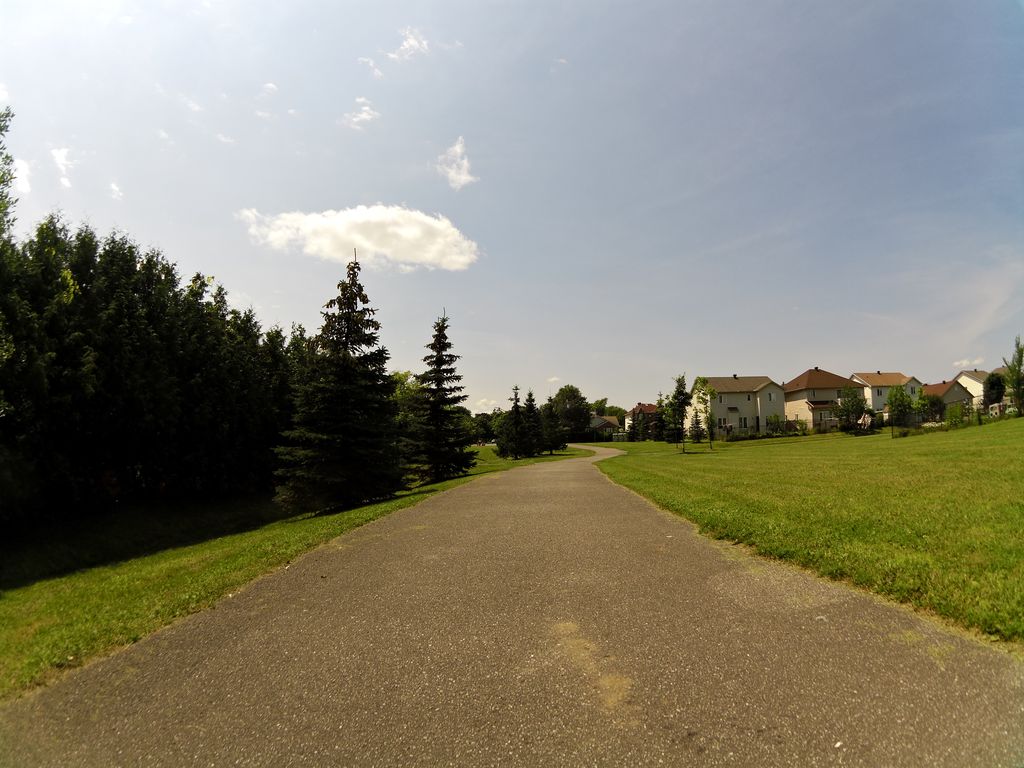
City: ottawa-gatineau